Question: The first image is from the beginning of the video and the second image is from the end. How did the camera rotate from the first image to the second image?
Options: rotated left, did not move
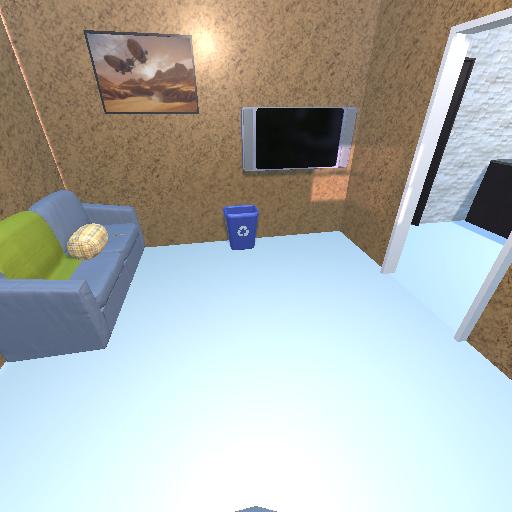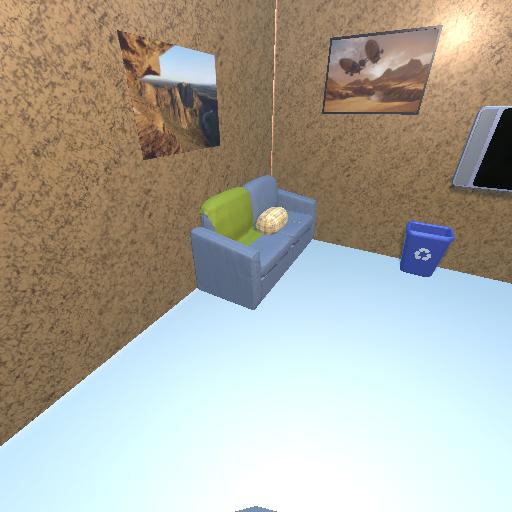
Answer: rotated left